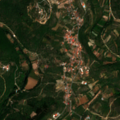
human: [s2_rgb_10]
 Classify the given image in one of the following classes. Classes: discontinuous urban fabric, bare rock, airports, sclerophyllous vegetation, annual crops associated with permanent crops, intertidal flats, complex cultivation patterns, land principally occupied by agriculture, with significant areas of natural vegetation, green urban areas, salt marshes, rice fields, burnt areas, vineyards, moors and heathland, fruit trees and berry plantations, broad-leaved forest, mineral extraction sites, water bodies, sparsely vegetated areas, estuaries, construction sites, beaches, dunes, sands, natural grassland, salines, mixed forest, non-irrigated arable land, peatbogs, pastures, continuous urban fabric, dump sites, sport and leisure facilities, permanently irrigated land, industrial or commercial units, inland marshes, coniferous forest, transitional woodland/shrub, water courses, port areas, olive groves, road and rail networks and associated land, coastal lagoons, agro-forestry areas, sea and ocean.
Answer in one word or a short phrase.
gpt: complex cultivation patterns, land principally occupied by agriculture, with significant areas of natural vegetation, mixed forest, transitional woodland/shrub